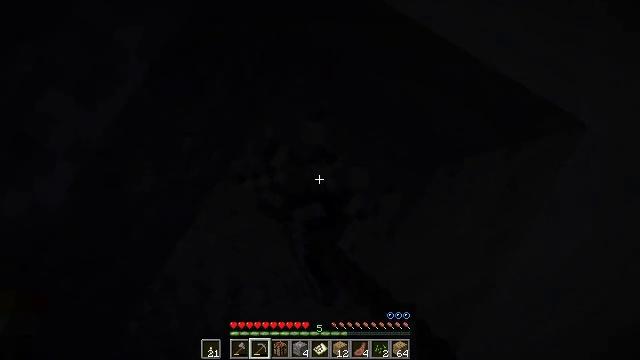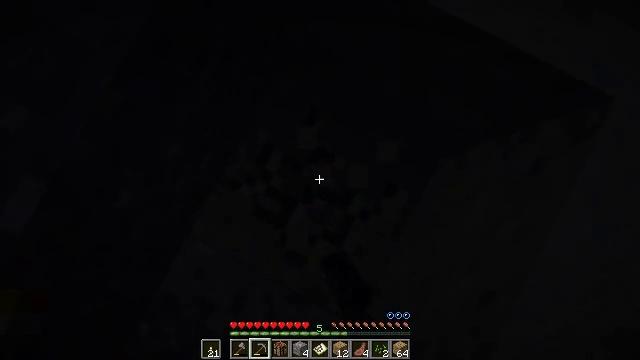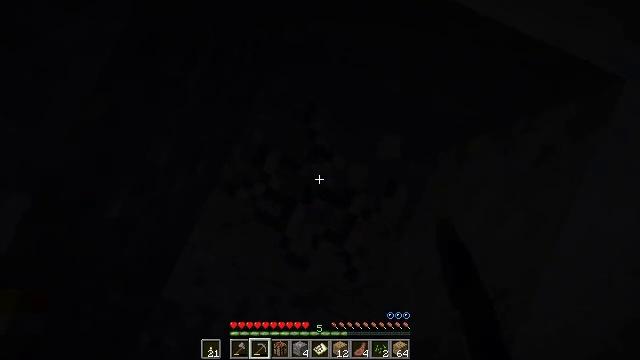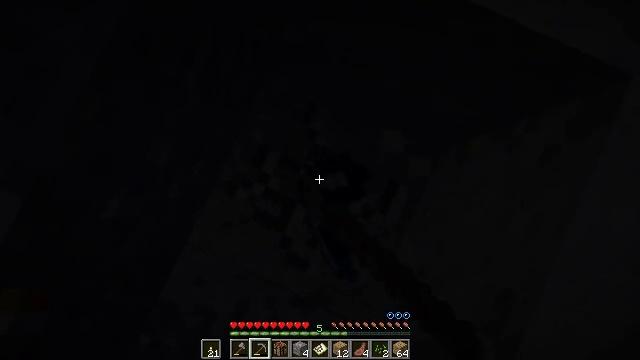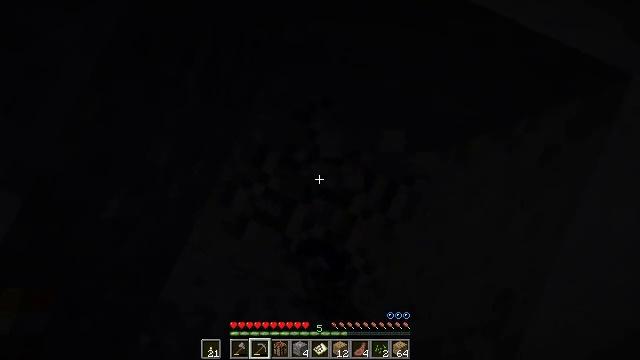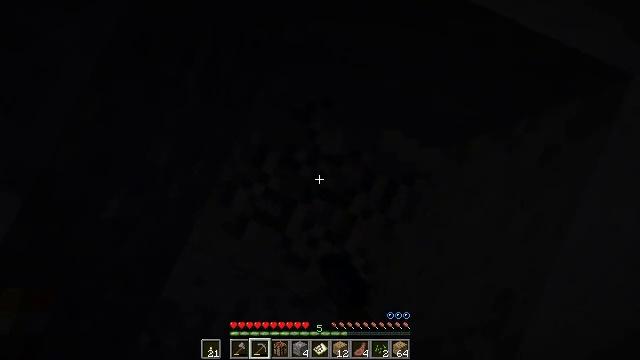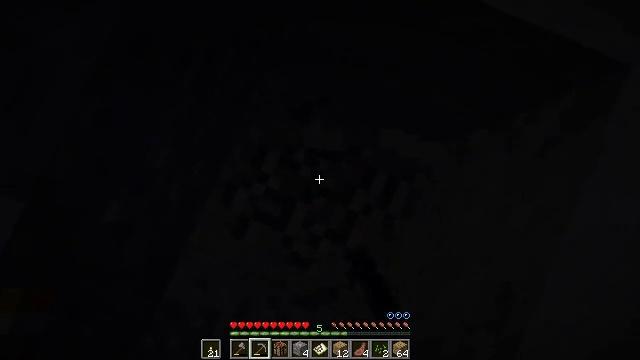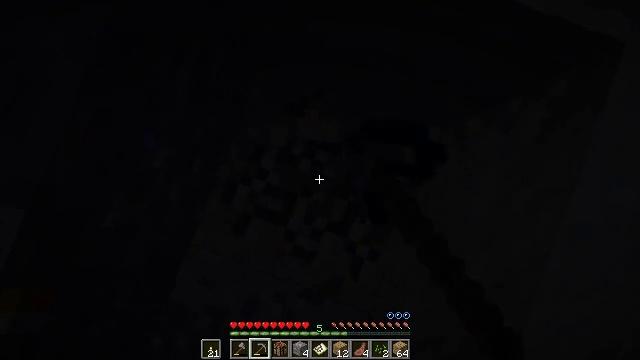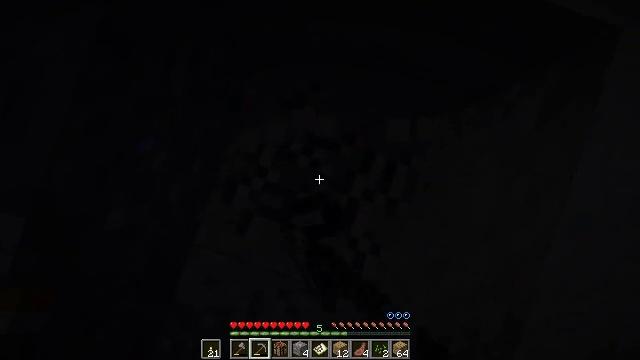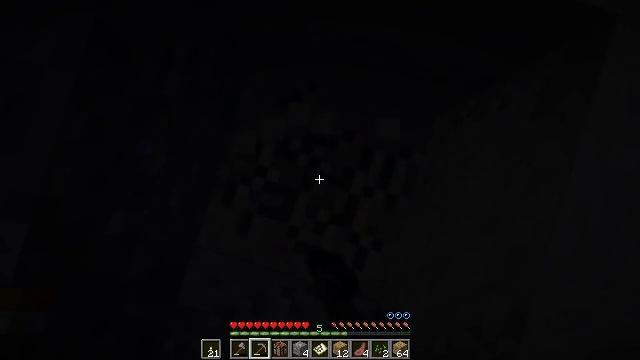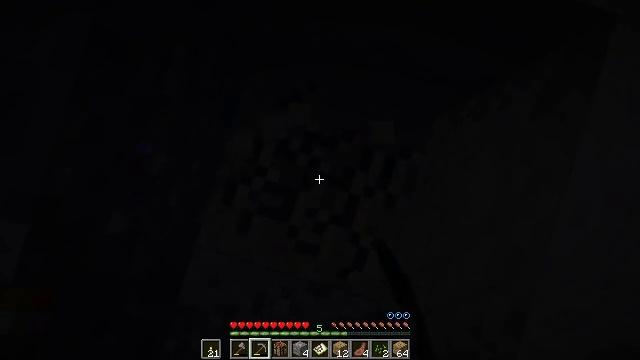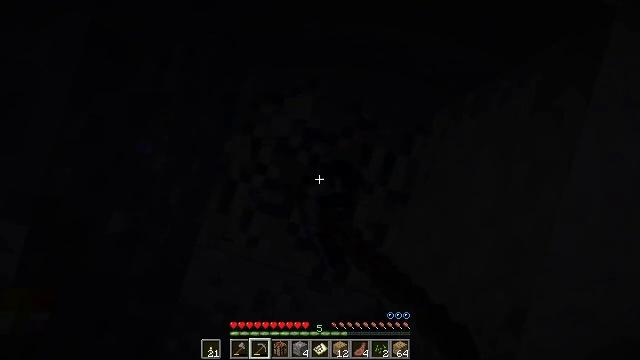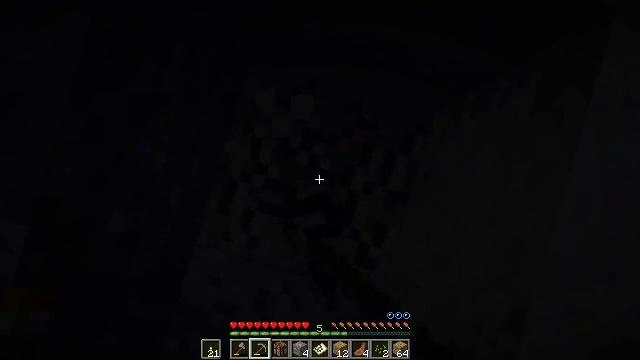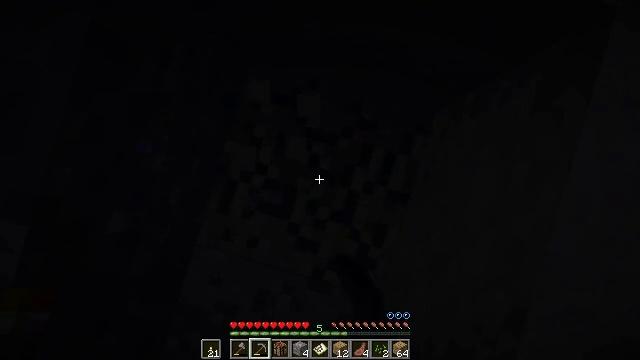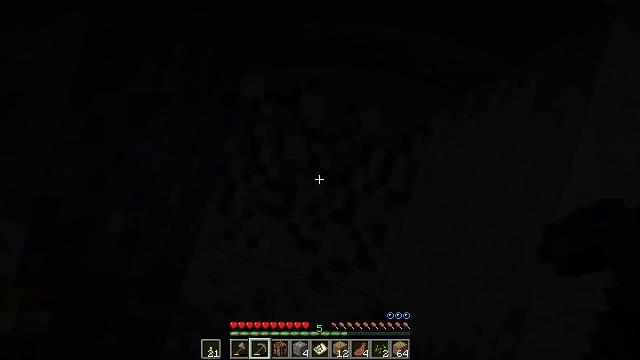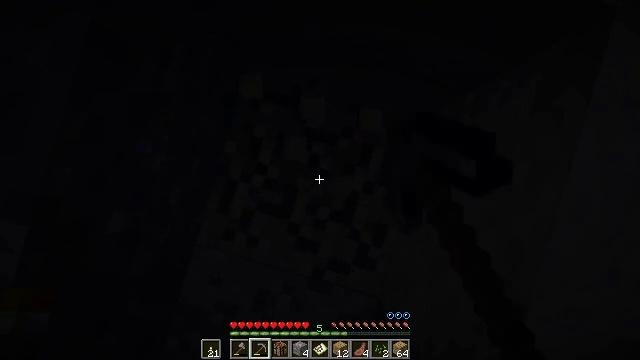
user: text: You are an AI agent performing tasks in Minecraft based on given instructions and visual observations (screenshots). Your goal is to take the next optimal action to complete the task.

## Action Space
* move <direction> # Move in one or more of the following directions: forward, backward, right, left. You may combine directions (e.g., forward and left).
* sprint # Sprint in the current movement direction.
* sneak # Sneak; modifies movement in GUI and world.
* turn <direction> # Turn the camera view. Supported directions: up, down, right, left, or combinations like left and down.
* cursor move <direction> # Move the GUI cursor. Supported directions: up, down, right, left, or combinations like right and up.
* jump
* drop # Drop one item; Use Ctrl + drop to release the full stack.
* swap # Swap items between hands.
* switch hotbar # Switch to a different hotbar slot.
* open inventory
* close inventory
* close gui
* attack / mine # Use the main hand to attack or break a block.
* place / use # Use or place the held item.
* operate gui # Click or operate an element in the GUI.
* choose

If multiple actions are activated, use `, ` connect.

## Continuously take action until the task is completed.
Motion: motion action
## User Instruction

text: Collect sand to make glass.
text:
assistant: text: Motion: turn right, attack / mine
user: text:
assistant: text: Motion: turn right, attack / mine
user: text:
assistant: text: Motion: attack / mine
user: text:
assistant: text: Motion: attack / mine
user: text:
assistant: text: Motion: attack / mine
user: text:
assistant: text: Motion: turn right, attack / mine
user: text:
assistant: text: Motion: turn right and down, attack / mine
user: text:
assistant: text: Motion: turn right, attack / mine
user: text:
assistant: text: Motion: turn right, attack / mine
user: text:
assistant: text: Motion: attack / mine
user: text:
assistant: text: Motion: turn down, attack / mine
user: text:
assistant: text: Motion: attack / mine
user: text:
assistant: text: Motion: attack / mine
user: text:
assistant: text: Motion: attack / mine
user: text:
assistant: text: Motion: attack / mine
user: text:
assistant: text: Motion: attack / mine
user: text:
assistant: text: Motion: attack / mine
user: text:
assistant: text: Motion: attack / mine
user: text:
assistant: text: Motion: turn left, attack / mine
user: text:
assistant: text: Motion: attack / mine
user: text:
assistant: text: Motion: attack / mine
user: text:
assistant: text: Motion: turn left, attack / mine
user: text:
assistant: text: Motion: turn left, attack / mine
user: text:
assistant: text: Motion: attack / mine